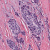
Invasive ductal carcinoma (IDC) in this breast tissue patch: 1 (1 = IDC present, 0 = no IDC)